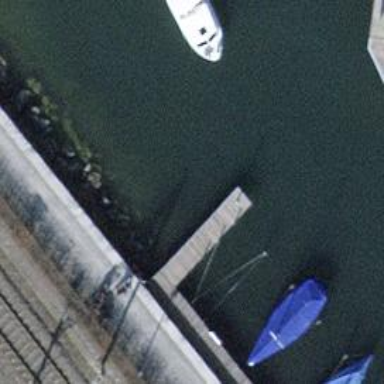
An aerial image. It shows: Man-made pier.